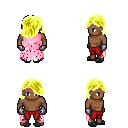
a pixel art fantasy rpg character, male body template, human, dark skin, pink tattered cape, red pants, gold swoop hairstyle, metal gloves, gray slippers, four views (front, back, left, right), 2x2 character sprite sheet, small pixel art, hard edges, no anti-aliasing